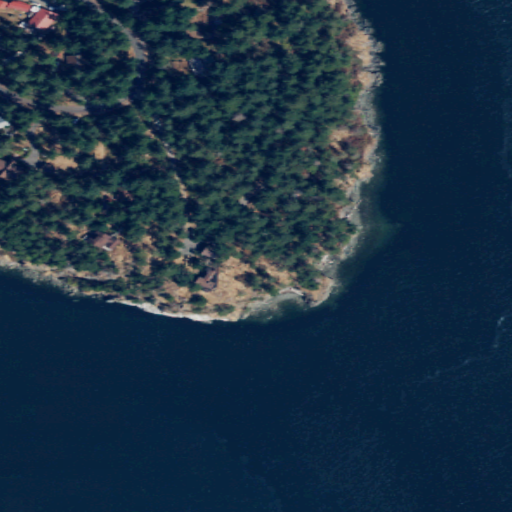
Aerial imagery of cape in Washington named Casperson Point containing open water, evergreen forest, low intensity development, open development, barren land, shrub, mixed forest, grassland, and medium intensity development